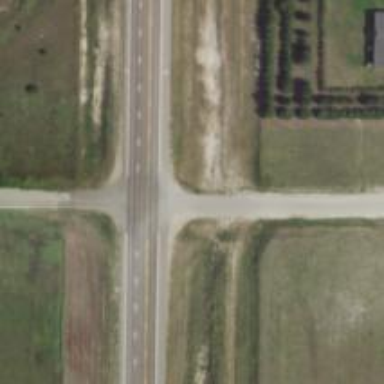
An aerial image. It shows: Stop road.